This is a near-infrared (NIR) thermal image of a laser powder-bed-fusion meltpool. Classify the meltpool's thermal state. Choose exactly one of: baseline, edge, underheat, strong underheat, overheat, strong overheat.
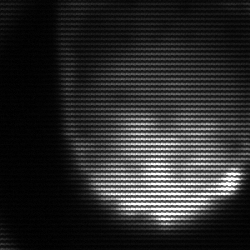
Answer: edge